Question: I am writing a custom control for Windows Mobile 6 devices with the Compact Framework 3.5 in C#. The control I am writing represents a list of buttons, let's call it and the buttons .
The list of ButtonListItem is editable in the designer through the collection editor:

I set it up so that the ButtonList is updated and repainted when a ButtonListItem is added or removed in the collection editor.
When I delete a ButtonListItem manually by selecting it with the mouse and pressing the delete button in the designer, the the internal state of the ButtonList is not updated.
My goal is to make the manual deletion in the designer behave like a removal in the collection editor.
An example would be the TabControl class where removal of tab pages in the collection editor and manual deletion behave exactly the same.
How would you achieve this?
---
Edit 1: Simplified code for adding and removing a ButtonListItem to the ButtonList
'''
class ButtonList : ContainerControl
{
public ButtonListItemCollection Items { get; private set; } // Implements IList and has events for adding and removing items
public ButtonList()
{
this.Items.ItemAdded += new EventHandler<ButtonListItemEventArgs>(
delegate(object sender, ButtonListItemEventArgs e)
{
// Set position of e.Item, do more stuff with e.Item ...
this.Controls.Add(e.Item);
});
this.Items.ItemRemoved += new EventHandler<ButtonListItemEventArgs>(
delegate(object sender, ButtonListItemEventArgs e)
{
this.Controls.Remove(e.Item);
});
}
}
'''
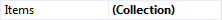
Answer: To wrap it up, I found a solution to my problem. Like a TabControl, my ButtonList contains two collections:
1. ControlCollection inherited from the Control class
2. ButtonListItemCollection (TabControl has TabPageCollection)
Adding ButtonListItems is done via the collection editor in the properties. Removing can be done either in the collection editor or just by selecting the ButtonListItem in the designer and pressing the button on the keyboard (manual deletion).
When using the collection editor, ButtonListItems are added/removed to/from the ButtonListItemCollection and then to/from the ControlCollection.
However, when a ButtonListItem is manually deleted it is only deleted from the ControlCollection . So what needs to be done is to detect when the ButtonListItemCollection holds ButtonListItems which are not in the ControlCollection.
Unfortunately in the Compact Framework there is no such thing as a ControlRemoved event in the Control class. So one solution would look like this:
'''
class ButtonList : ContainerControl
{
// ...
public ButtonListItemCollection Items { get; private set; }
protected override void OnPaint(PaintEventArgs pe)
{
if (this.Site.DesignMode)
{
this.Items.RemoveAll(x => !this.Controls.Contains(x));
}
}
// ...
}
'''
Hope that helps anyone working with the compact framework.